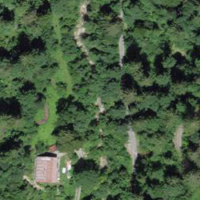
EUNIS habitat code: 43
Species observed at this site:
Symphoricarpos albus